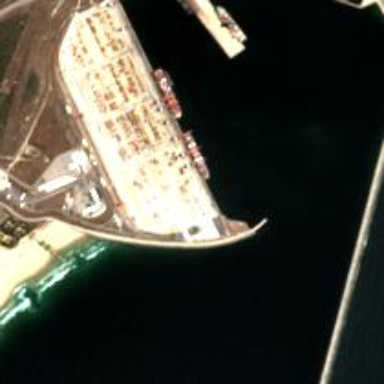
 specifically seaport specializing in container shipments."